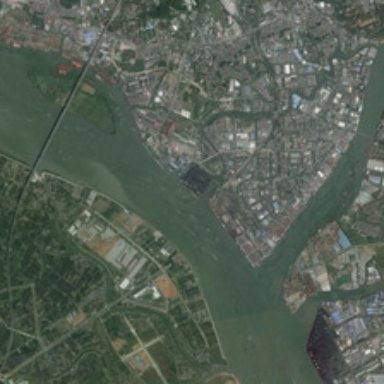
This is a river in the city .